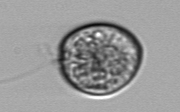
Label: Prorocentrum